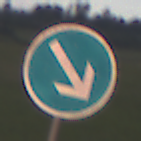
Verkehrszeichen: VorgeschriebeneVorbeifahrtRechts
Umgebung: Outdoor, Nature
Tageszeit: SunriseSunset
Wetter: PartlyCloudy
Licht: Natural
Jahreszeit: NotSpecified
Kontrast: LowContrast